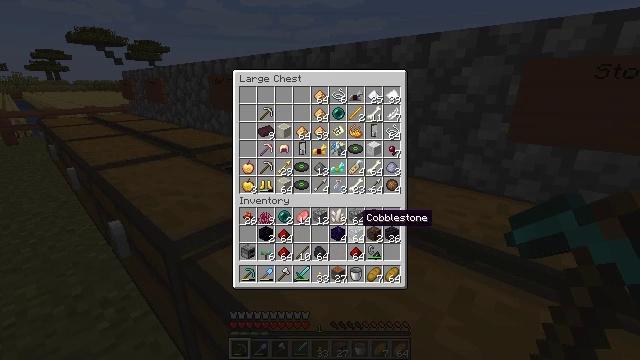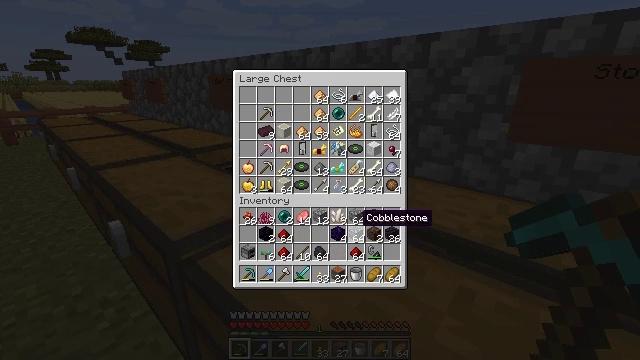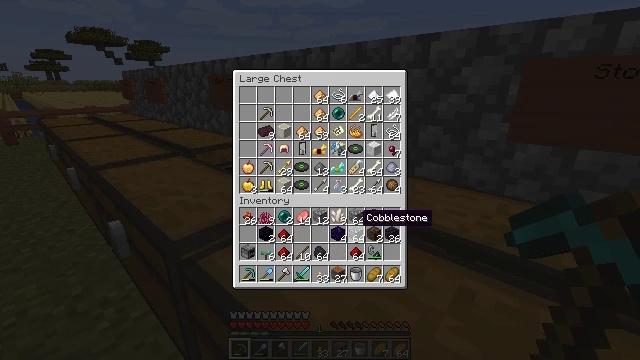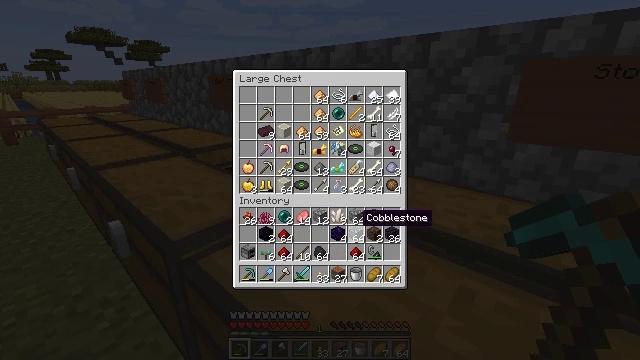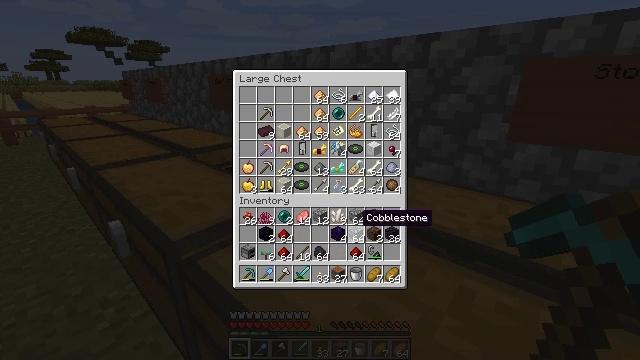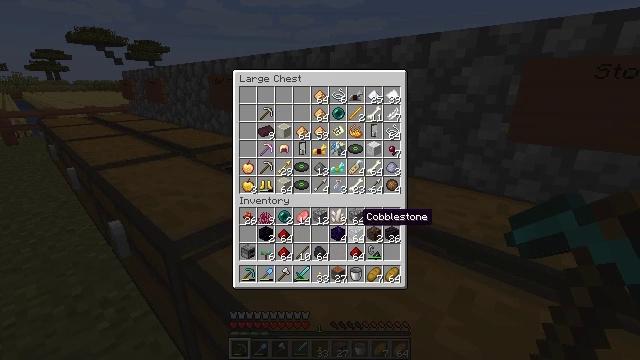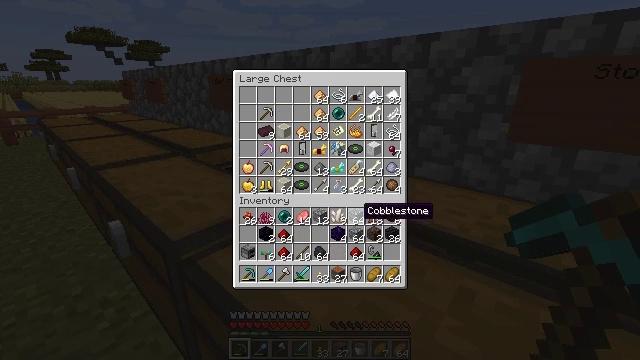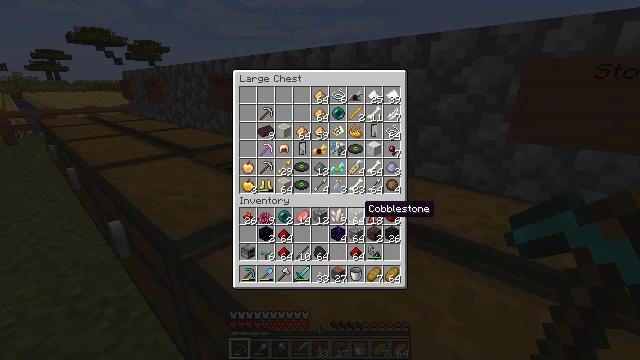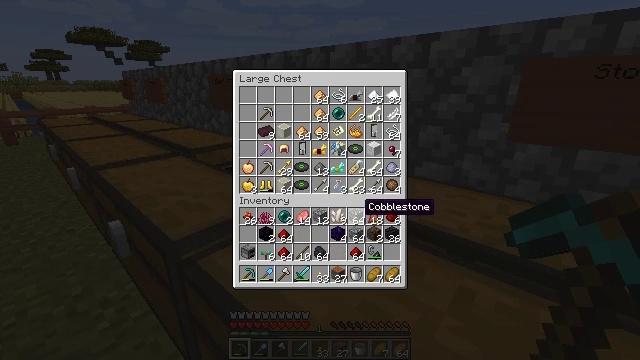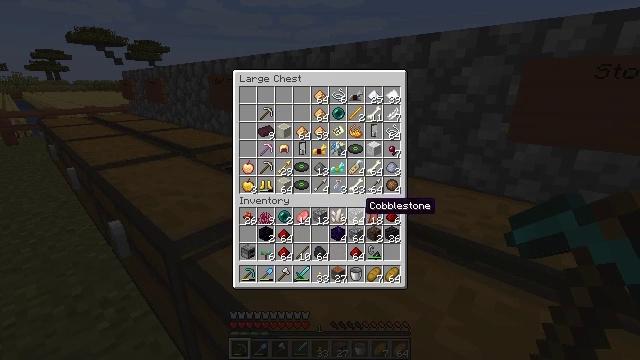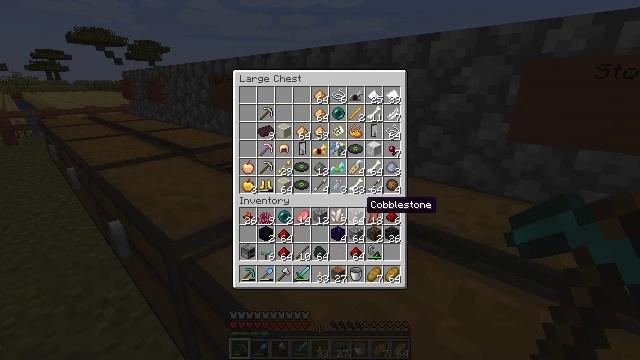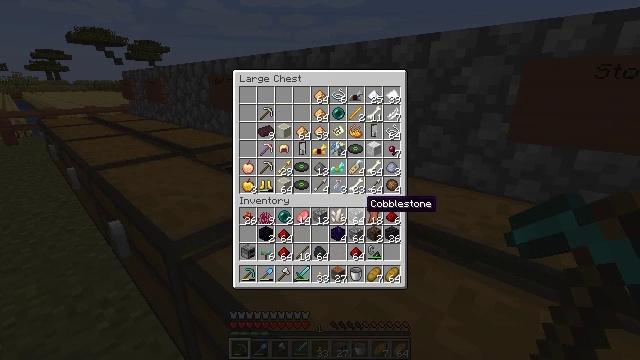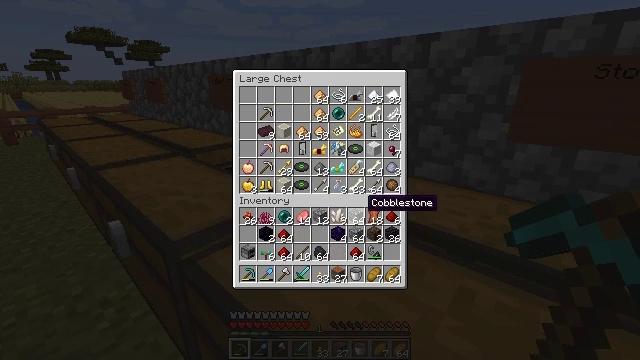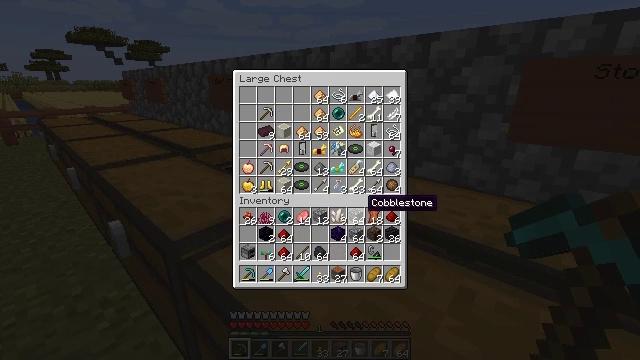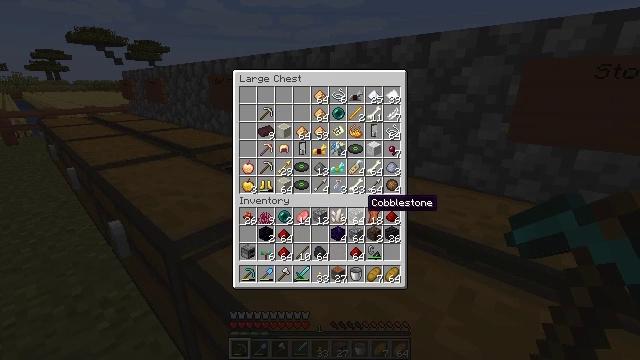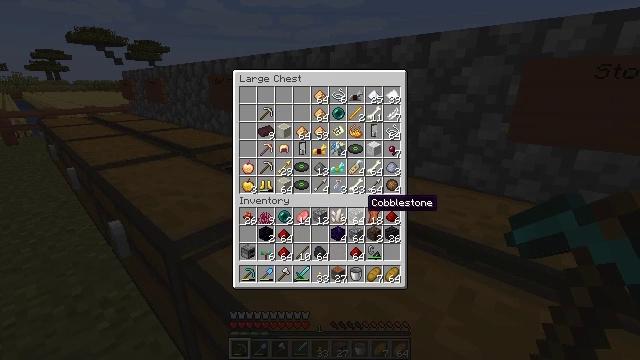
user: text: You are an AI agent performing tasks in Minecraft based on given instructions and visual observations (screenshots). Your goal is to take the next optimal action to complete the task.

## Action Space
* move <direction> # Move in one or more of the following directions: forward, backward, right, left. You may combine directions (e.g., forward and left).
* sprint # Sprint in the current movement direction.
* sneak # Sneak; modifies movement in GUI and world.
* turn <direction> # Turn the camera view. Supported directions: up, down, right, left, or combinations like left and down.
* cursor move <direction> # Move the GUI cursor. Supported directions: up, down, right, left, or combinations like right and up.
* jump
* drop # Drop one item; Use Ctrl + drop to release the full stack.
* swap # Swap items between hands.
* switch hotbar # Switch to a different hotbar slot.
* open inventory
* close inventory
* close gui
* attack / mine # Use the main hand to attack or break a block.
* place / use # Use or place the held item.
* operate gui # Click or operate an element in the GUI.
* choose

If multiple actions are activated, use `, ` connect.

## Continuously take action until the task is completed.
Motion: motion action
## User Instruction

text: Remove a furnace from the inventory.
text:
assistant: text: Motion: no_op
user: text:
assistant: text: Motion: no_op
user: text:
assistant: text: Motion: no_op
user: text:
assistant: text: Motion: no_op
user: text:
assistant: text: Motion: no_op
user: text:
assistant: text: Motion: no_op
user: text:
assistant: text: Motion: no_op
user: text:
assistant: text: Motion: no_op
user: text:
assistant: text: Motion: no_op
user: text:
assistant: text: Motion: no_op
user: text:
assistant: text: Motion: no_op
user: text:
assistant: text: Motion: no_op
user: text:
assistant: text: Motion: no_op
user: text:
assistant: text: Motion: no_op
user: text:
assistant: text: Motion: no_op
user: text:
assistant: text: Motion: no_op
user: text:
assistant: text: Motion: no_op
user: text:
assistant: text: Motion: no_op
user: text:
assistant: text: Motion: no_op
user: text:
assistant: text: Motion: no_op
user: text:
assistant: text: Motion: no_op
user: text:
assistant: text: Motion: no_op
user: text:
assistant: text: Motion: no_op
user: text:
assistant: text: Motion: no_op
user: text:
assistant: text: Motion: no_op
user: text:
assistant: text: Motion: no_op
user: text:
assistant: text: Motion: no_op
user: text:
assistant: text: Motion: no_op
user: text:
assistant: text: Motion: no_op
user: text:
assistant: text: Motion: no_op